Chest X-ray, PA view. Patient: 31 years old, sex F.
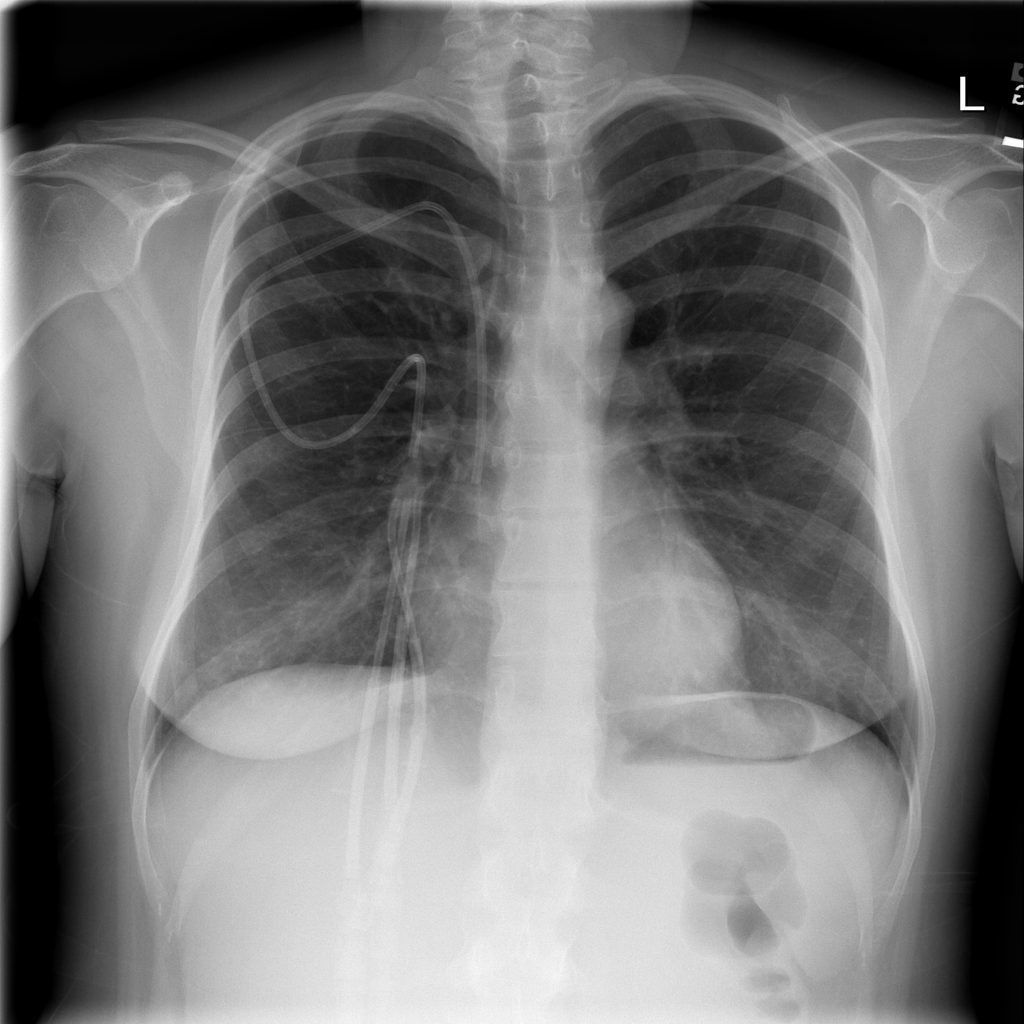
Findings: No Finding